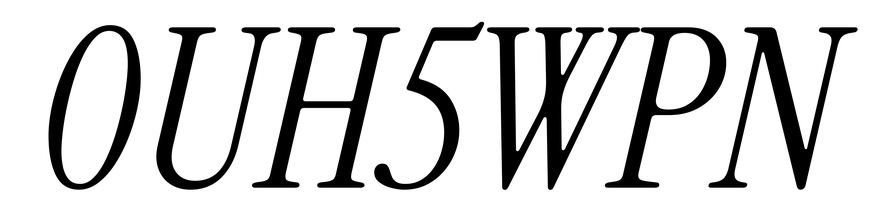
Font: InstrumentSerif-Italic